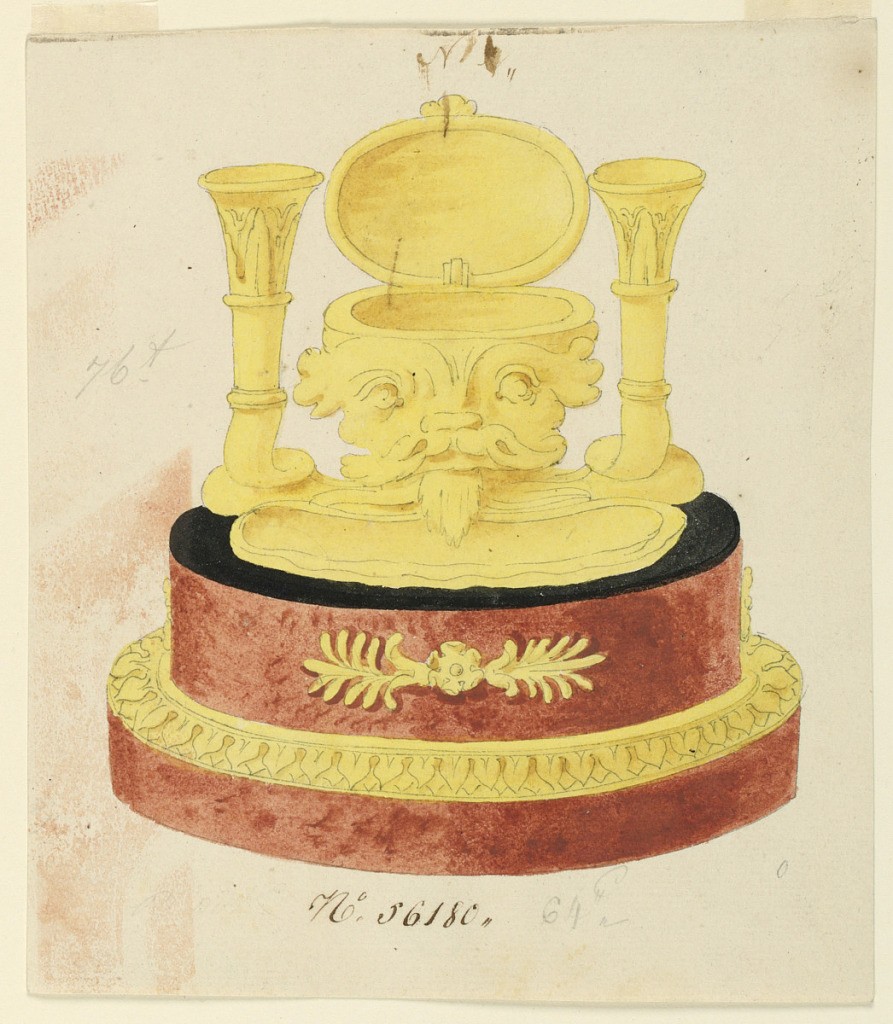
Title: Design for ink stand
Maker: Lefebvre Manufactory, Tournai
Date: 1800–1825
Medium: Brush and yellow, red watercolor, black, graphite, on cream laid paper
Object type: Drawing
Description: Oval base decorated with band of overlapping acanthus leaves, applied leaf design above, holds ink pot with open lid, the front showing a mask with protruding tongue. Pen holders, in shape of a horn, flank the pot.